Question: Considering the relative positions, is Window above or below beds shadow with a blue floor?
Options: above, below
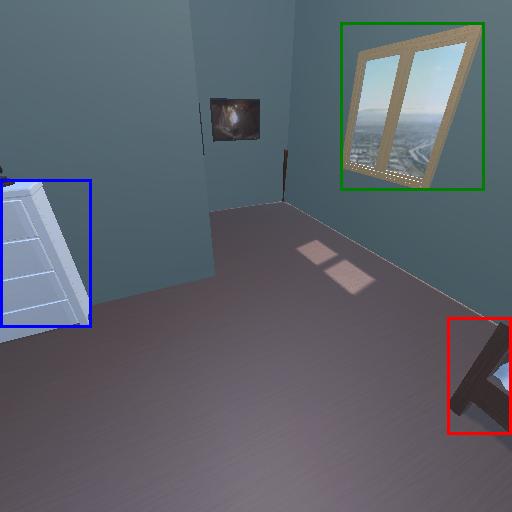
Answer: above